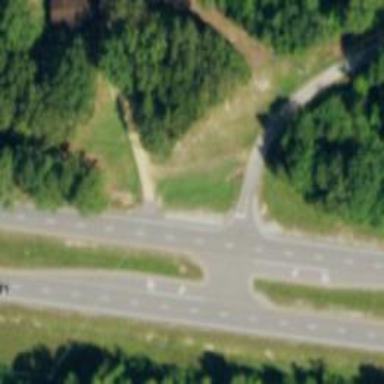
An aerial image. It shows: Primary highway with asphalt surface and dual carriageway.